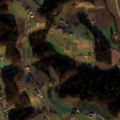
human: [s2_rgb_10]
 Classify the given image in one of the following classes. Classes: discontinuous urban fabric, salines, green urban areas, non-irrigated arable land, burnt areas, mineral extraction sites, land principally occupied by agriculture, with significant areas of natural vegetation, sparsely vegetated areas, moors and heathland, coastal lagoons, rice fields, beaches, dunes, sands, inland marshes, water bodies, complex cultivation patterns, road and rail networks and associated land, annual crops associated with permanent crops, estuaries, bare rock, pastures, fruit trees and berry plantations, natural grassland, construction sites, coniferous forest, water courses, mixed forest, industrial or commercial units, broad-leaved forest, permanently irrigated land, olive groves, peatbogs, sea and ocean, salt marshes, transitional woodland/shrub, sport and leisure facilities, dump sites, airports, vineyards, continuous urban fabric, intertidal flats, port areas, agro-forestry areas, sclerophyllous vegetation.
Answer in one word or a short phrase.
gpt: non-irrigated arable land, complex cultivation patterns, land principally occupied by agriculture, with significant areas of natural vegetation, broad-leaved forest